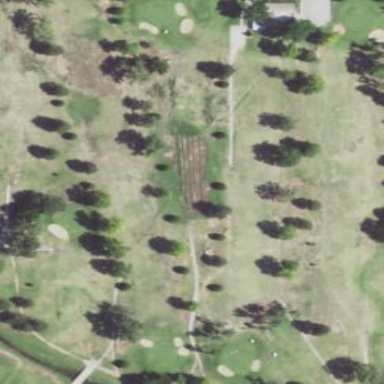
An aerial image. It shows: Golf course.